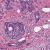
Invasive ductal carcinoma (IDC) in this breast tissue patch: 1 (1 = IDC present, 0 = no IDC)